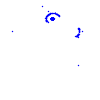
Particle: kaon